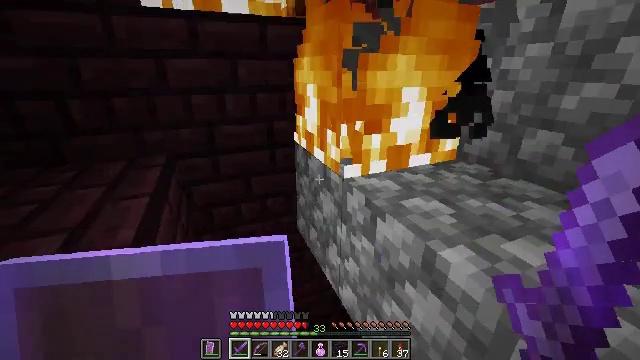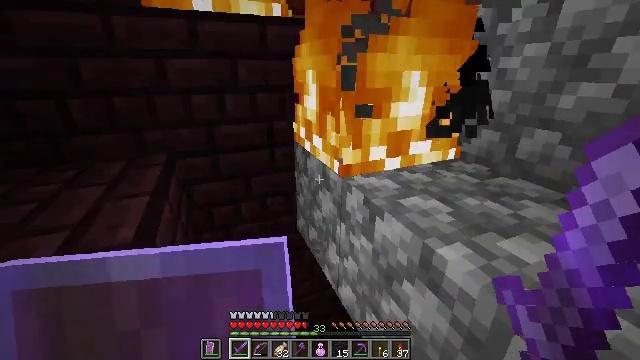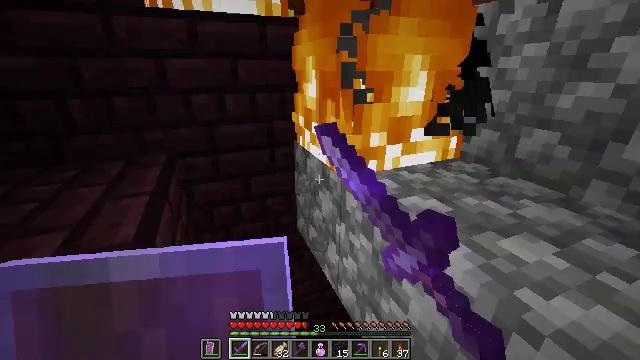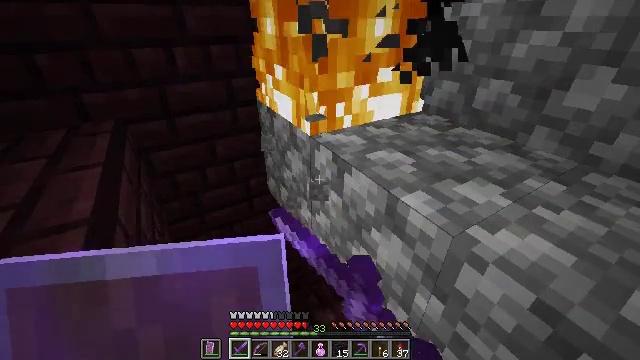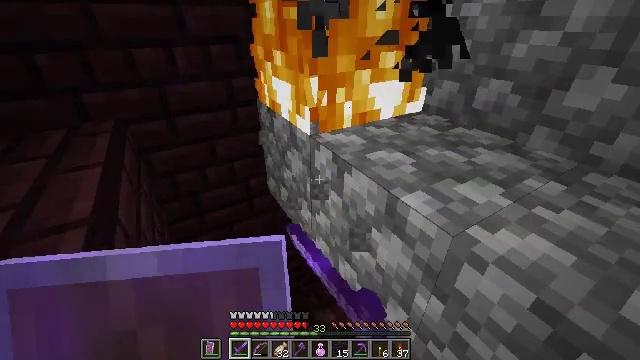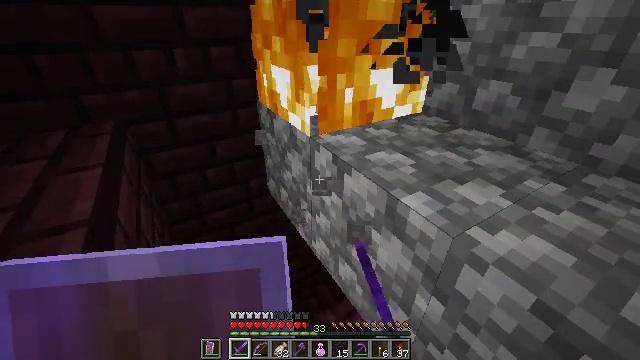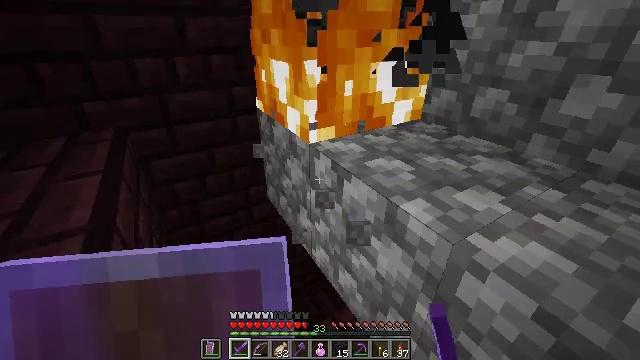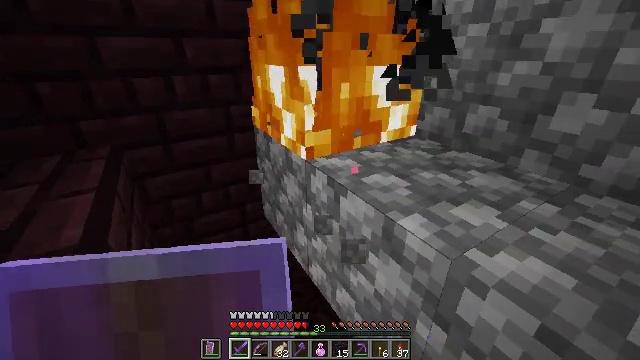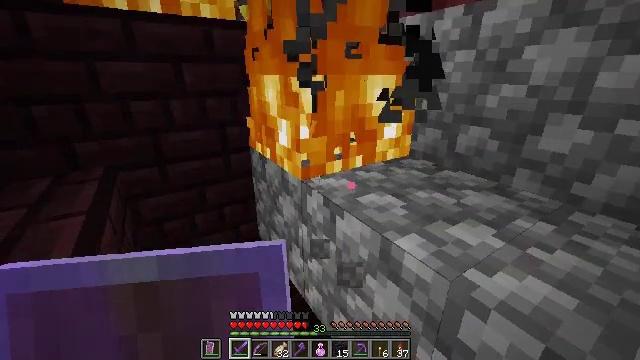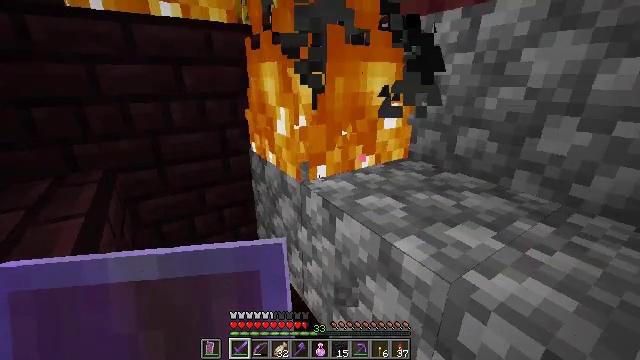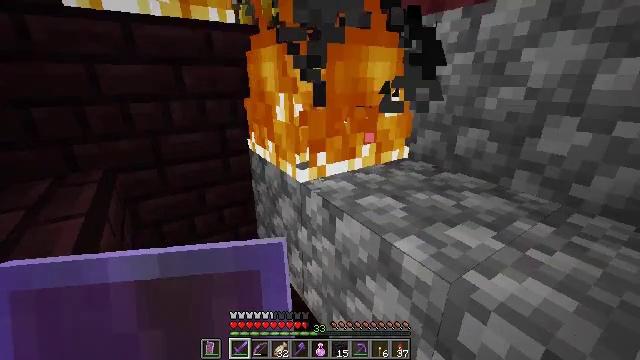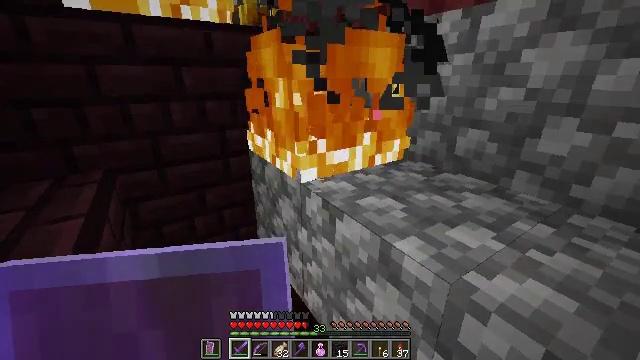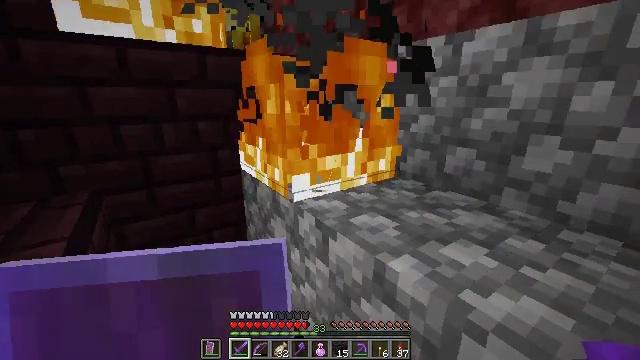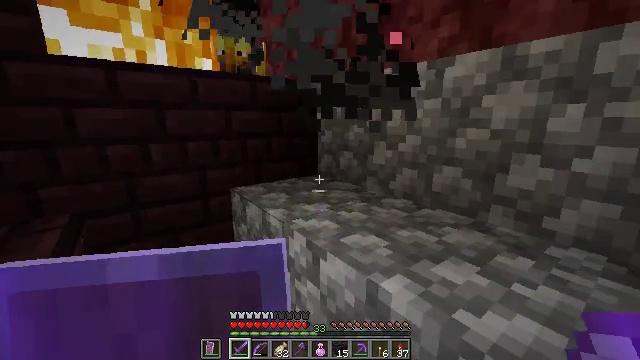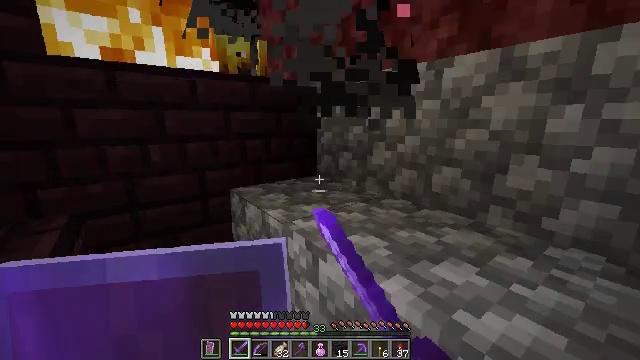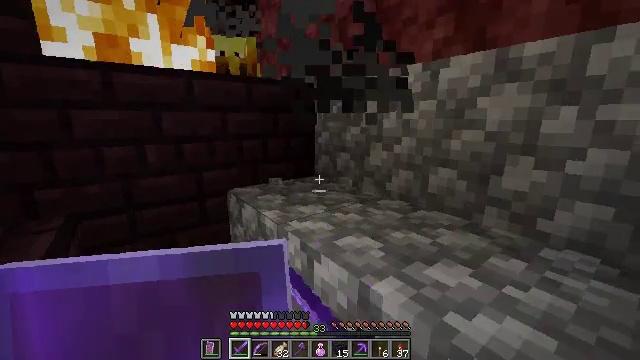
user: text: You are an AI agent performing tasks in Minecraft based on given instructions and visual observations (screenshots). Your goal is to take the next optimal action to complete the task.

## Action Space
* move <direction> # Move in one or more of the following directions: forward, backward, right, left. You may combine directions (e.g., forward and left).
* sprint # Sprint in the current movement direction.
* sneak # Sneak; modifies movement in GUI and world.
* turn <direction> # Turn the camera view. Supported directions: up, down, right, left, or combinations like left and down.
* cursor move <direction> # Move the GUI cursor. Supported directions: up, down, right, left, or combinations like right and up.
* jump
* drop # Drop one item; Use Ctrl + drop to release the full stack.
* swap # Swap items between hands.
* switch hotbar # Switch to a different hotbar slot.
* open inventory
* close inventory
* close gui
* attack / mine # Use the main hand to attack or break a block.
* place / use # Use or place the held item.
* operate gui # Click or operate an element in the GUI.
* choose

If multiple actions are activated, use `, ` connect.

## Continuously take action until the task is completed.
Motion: motion action
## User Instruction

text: Destroy the fire.
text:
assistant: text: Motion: attack / mine
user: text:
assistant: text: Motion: attack / mine
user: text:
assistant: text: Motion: turn right and down, attack / mine
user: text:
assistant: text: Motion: attack / mine
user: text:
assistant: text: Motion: no_op
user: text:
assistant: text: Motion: turn up
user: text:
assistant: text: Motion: turn up
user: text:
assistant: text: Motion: turn right and up
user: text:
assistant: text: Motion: no_op
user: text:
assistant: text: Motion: no_op
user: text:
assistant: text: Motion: no_op
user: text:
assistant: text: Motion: turn right and up
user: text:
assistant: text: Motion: turn right and up, attack / mine
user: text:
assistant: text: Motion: attack / mine
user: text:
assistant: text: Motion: move right, attack / mine
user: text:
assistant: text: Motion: move forward and move right, turn right and down, attack / mine, jump
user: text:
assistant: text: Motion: move forward and move right, turn right and down, jump
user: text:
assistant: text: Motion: jump